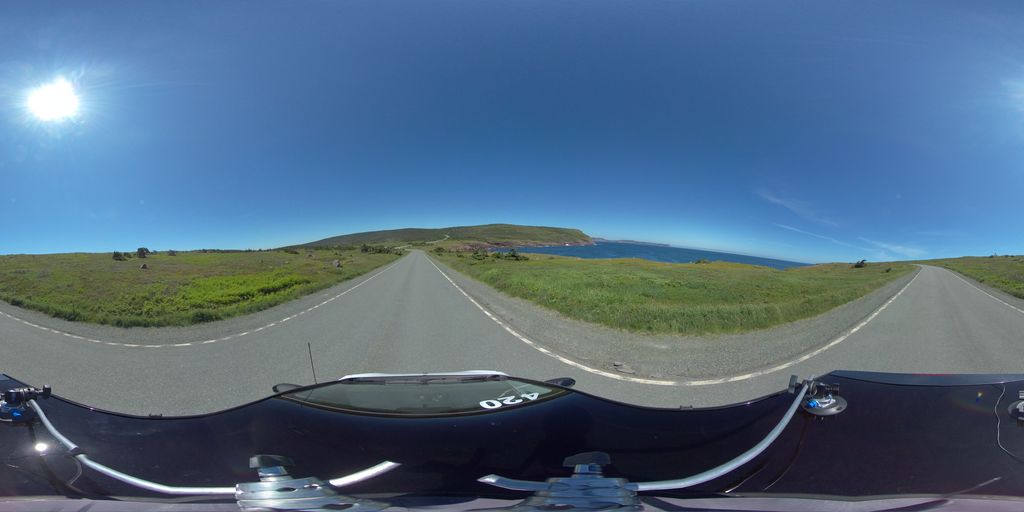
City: st_johns